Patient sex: M
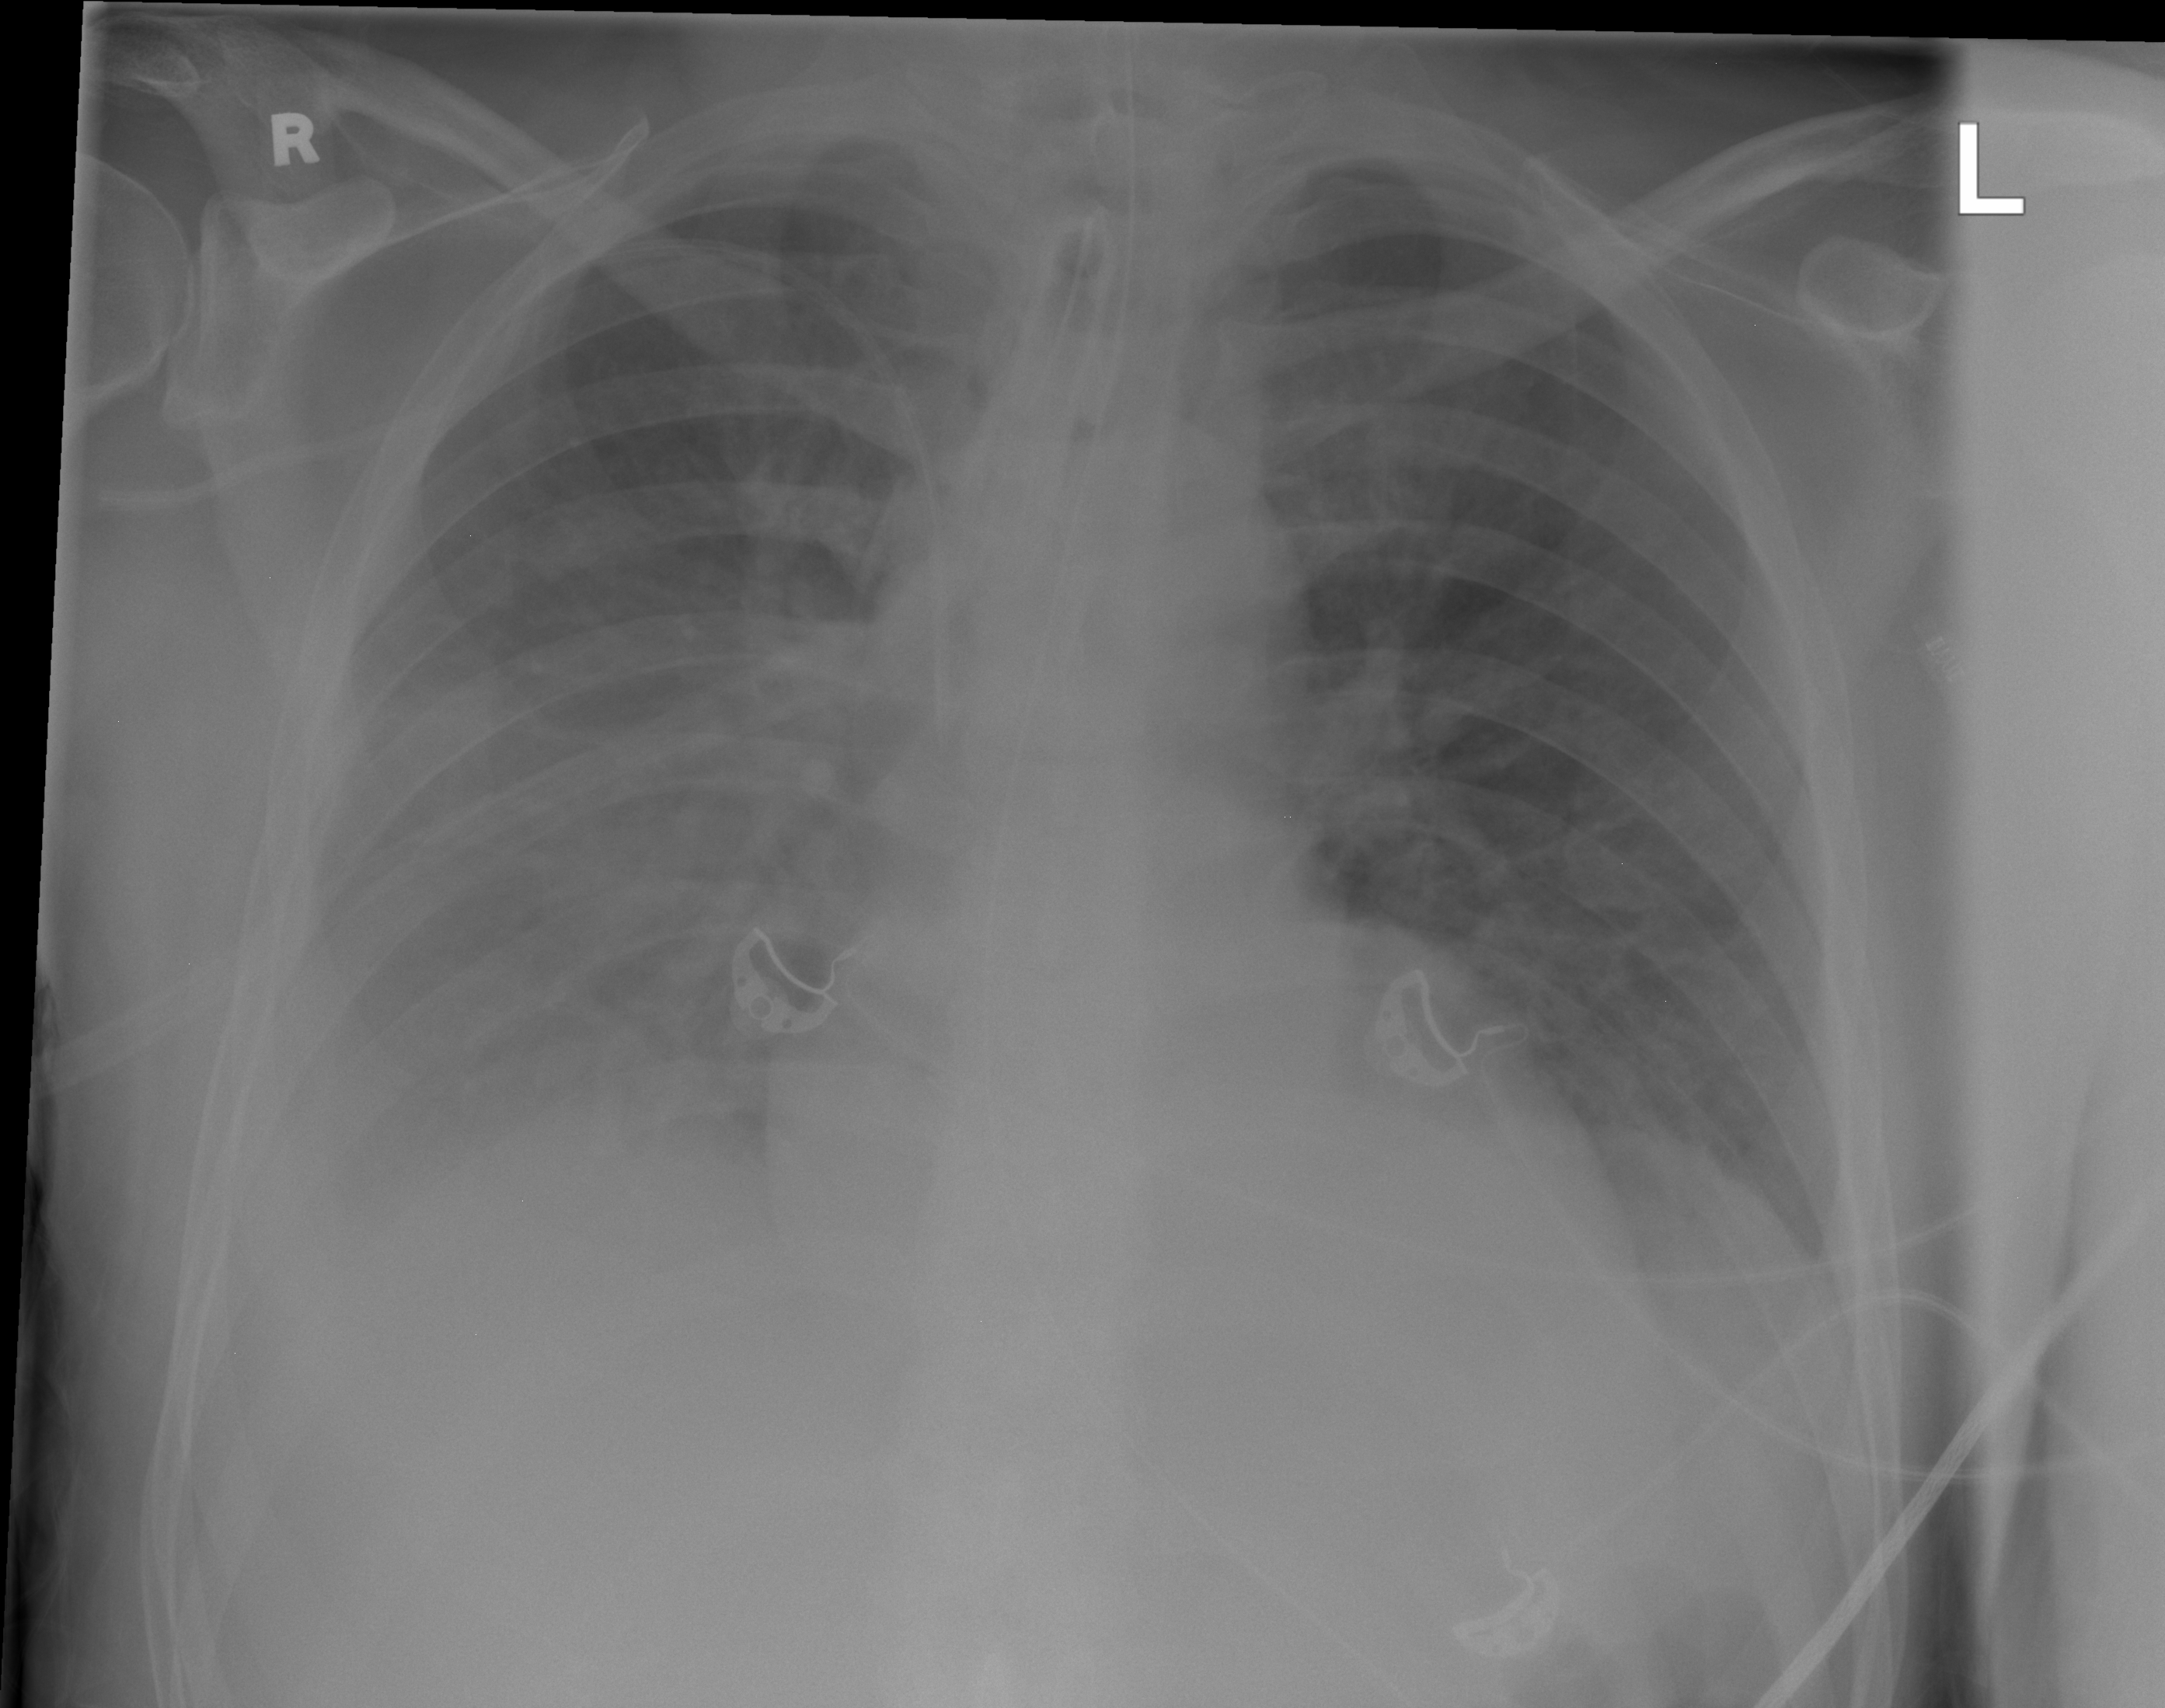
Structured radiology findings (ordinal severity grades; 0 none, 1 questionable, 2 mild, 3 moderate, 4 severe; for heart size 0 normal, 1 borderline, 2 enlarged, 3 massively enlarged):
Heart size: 2
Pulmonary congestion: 2
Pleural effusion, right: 3
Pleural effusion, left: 0
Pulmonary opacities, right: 0
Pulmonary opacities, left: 0
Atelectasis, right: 3
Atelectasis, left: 0